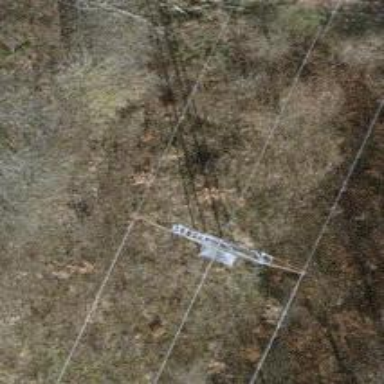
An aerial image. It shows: Power tower.